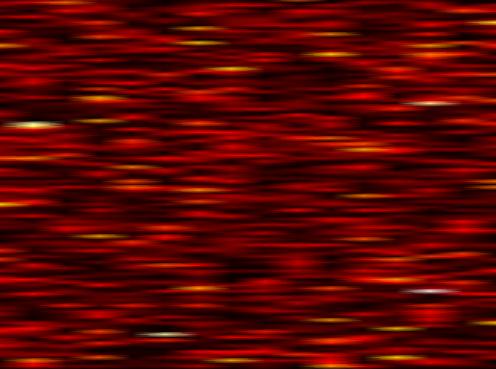
Label: OFDM